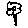
Label: flower